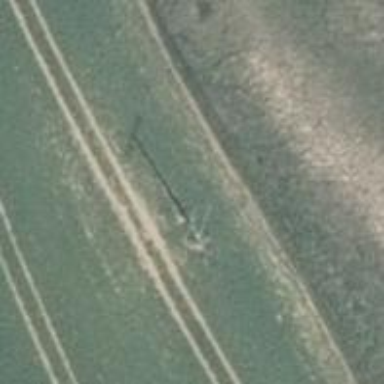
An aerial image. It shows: Power pole.